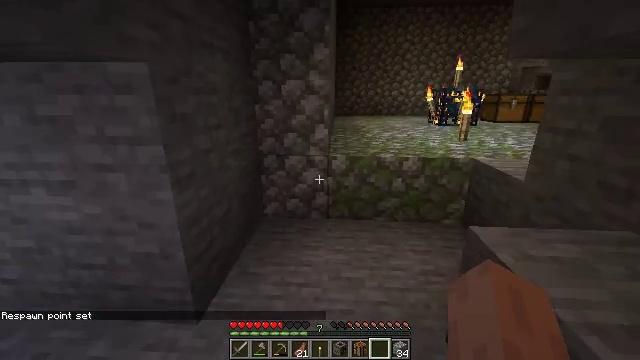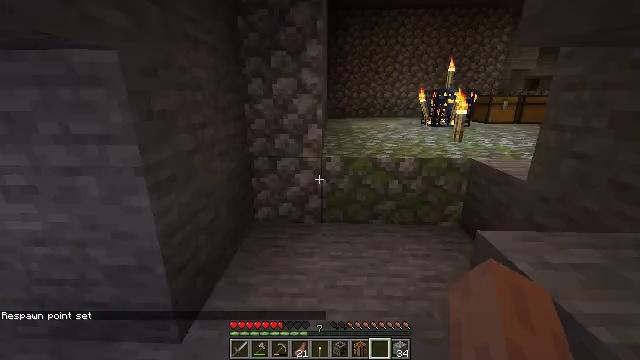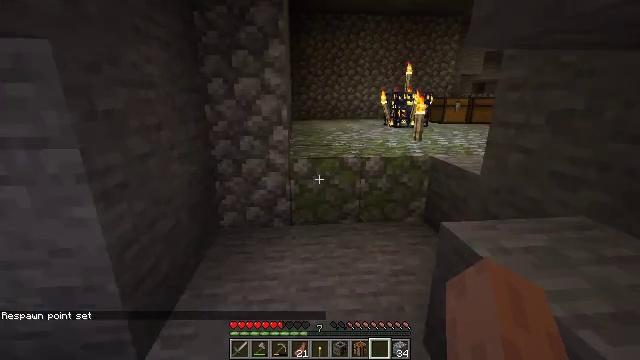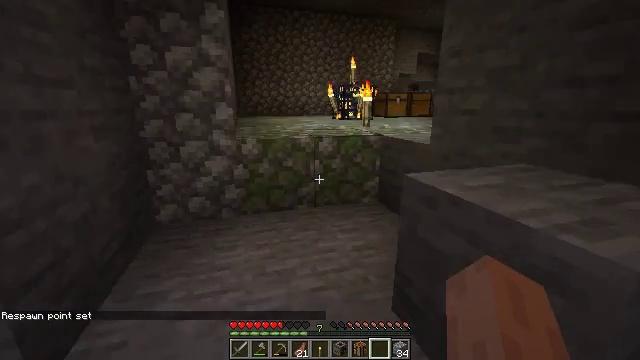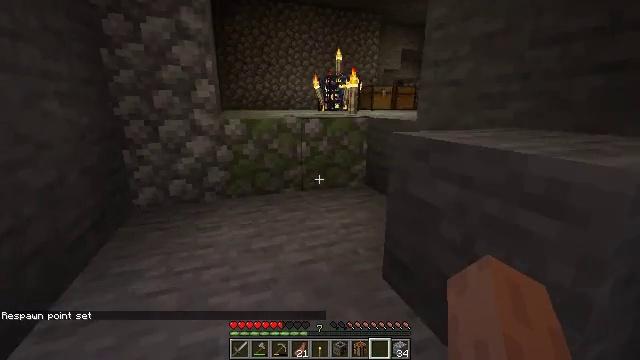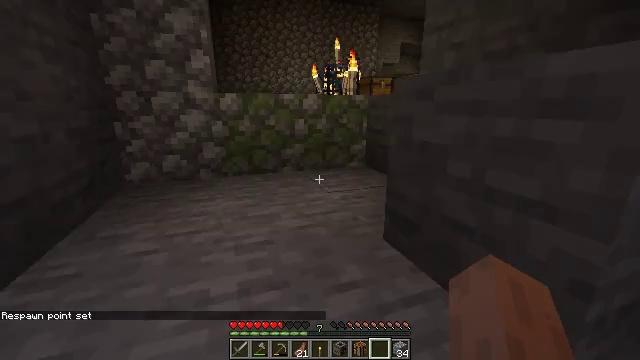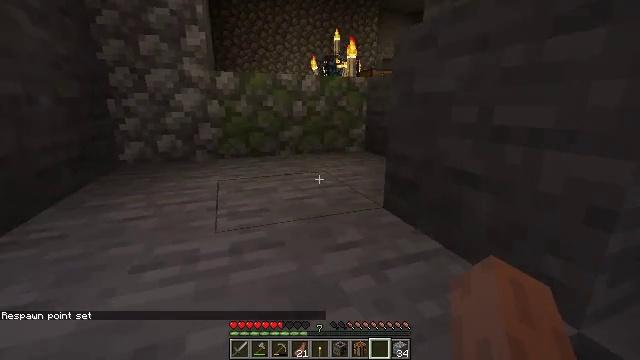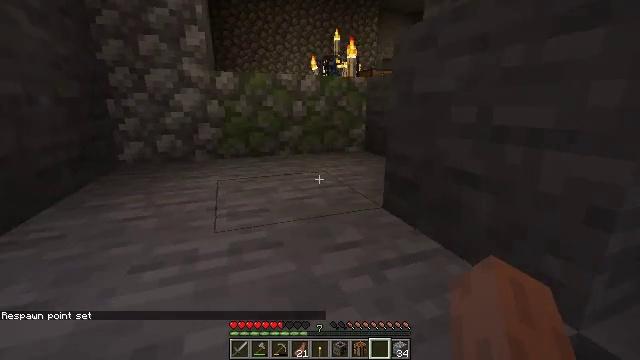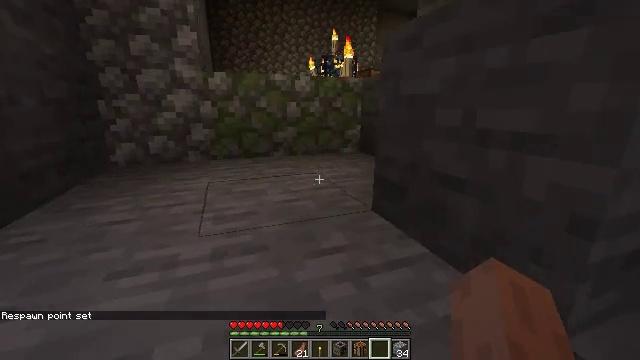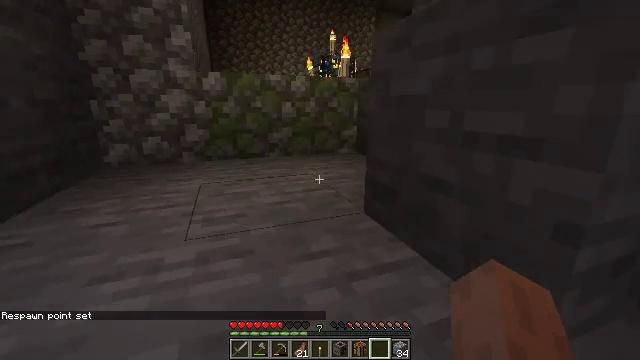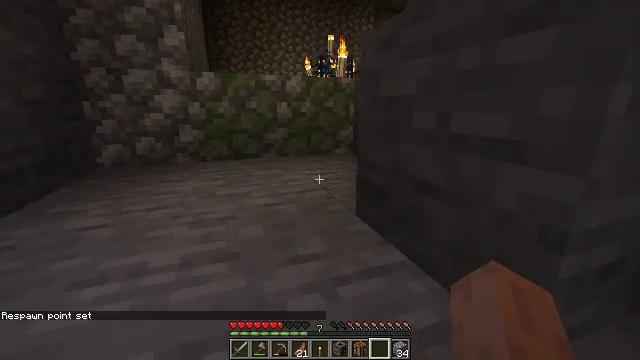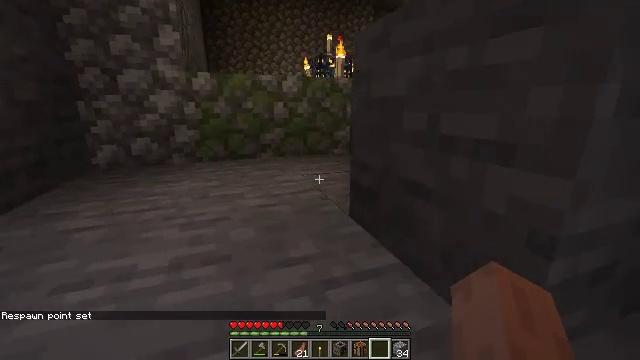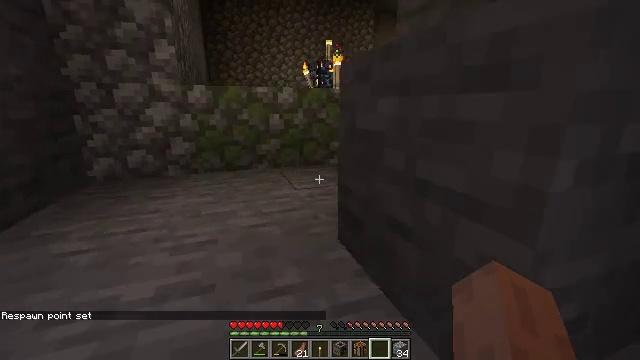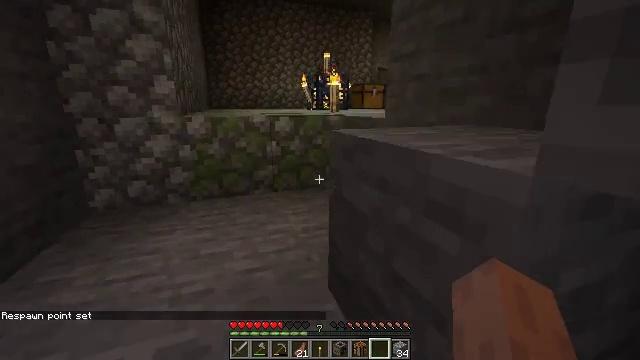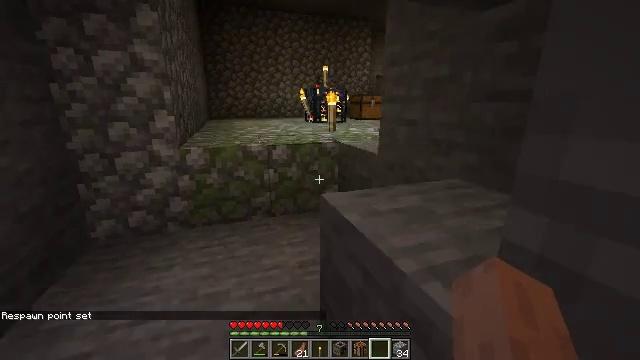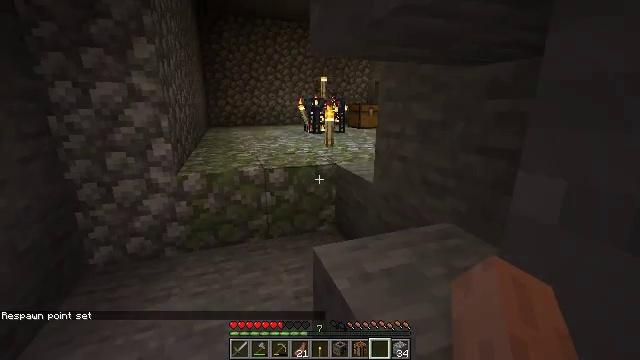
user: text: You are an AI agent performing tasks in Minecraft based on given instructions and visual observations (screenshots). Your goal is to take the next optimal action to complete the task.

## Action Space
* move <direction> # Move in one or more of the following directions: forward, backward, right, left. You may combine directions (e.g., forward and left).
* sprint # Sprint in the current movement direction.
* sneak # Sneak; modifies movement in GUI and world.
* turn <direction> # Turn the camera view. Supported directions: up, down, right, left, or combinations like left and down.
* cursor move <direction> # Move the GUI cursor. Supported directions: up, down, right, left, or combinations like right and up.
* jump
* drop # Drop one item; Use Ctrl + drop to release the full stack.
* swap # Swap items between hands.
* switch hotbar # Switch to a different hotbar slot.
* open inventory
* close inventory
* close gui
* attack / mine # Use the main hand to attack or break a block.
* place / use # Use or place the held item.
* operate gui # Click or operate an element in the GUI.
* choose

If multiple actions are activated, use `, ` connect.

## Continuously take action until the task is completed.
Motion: motion action
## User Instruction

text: Mine the spawner block.
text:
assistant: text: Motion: move forward, turn right, jump
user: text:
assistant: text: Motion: move forward, turn right, jump
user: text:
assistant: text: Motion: move forward, turn right, jump
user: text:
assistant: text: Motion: move forward, turn right, jump
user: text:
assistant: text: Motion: move forward
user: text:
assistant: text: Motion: move forward
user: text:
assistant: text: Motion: move forward, sprint
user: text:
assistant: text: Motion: move forward, sprint
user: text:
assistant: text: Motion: move forward, sprint
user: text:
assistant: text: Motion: move forward, sprint
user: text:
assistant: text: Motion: move forward
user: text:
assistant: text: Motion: move forward, jump
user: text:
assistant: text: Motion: move forward, jump
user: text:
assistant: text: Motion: move forward, jump
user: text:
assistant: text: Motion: move forward and move left, jump
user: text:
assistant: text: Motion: move forward and move left
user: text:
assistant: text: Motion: move forward and move left
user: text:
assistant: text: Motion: move forward and move left
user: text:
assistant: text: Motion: move forward and move left
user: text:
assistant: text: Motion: move forward and move left
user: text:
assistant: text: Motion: move forward and move left
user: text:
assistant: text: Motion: move forward and move left
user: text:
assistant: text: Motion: move forward and move left
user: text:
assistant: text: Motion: move forward and move left, turn right and up
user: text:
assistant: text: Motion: move forward and move left, turn right and up
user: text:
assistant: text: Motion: move forward, turn right and up
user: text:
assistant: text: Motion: move forward, sprint, turn right
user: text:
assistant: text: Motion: move forward, sprint, turn right
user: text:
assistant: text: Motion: move forward, sprint
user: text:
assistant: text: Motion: move forward, sprint, jump